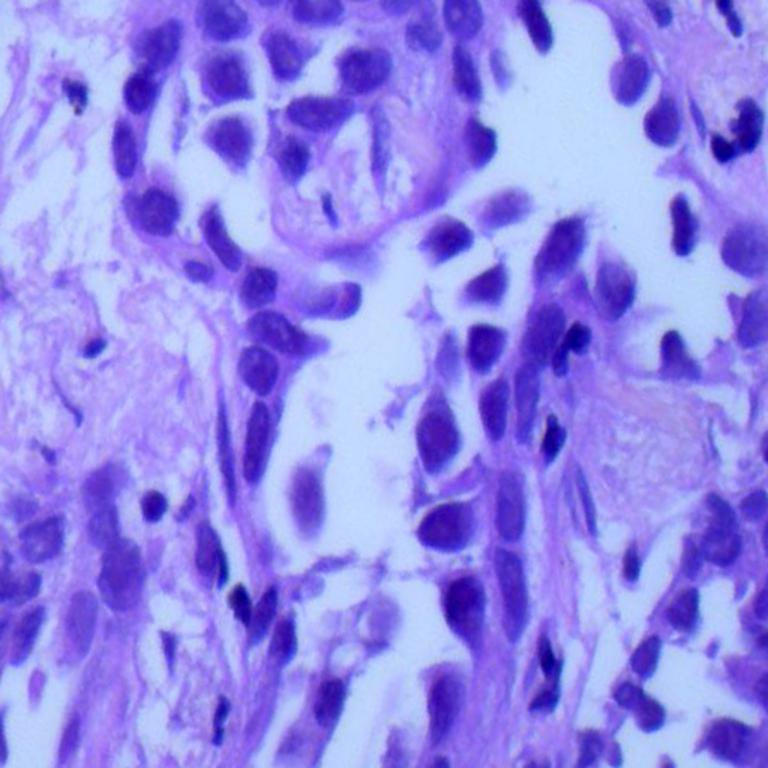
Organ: lung
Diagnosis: adenocarcinomas